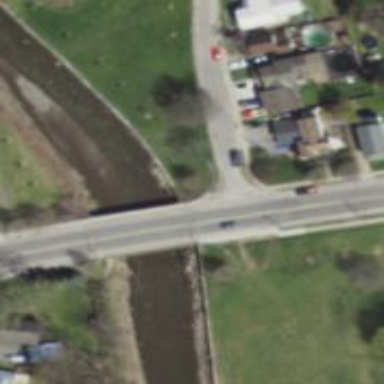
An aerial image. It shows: Tertiary road passing over bridge.